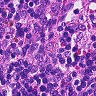
Metastatic tissue present: no